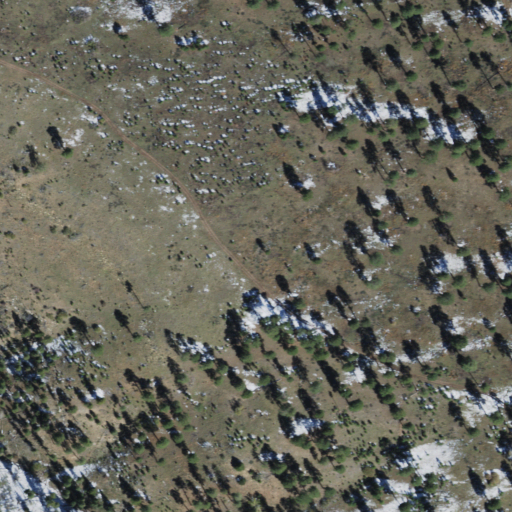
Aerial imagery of cliff(s) in Arizona named Big Springs Point containing evergreen forest, grassland, and shrub